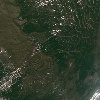
Label: land